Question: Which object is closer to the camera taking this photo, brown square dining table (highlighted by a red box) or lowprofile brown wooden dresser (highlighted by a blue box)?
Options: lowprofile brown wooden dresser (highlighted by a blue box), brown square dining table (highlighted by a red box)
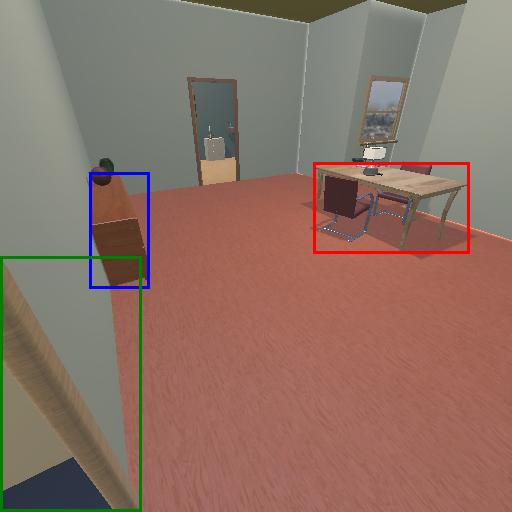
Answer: lowprofile brown wooden dresser (highlighted by a blue box)